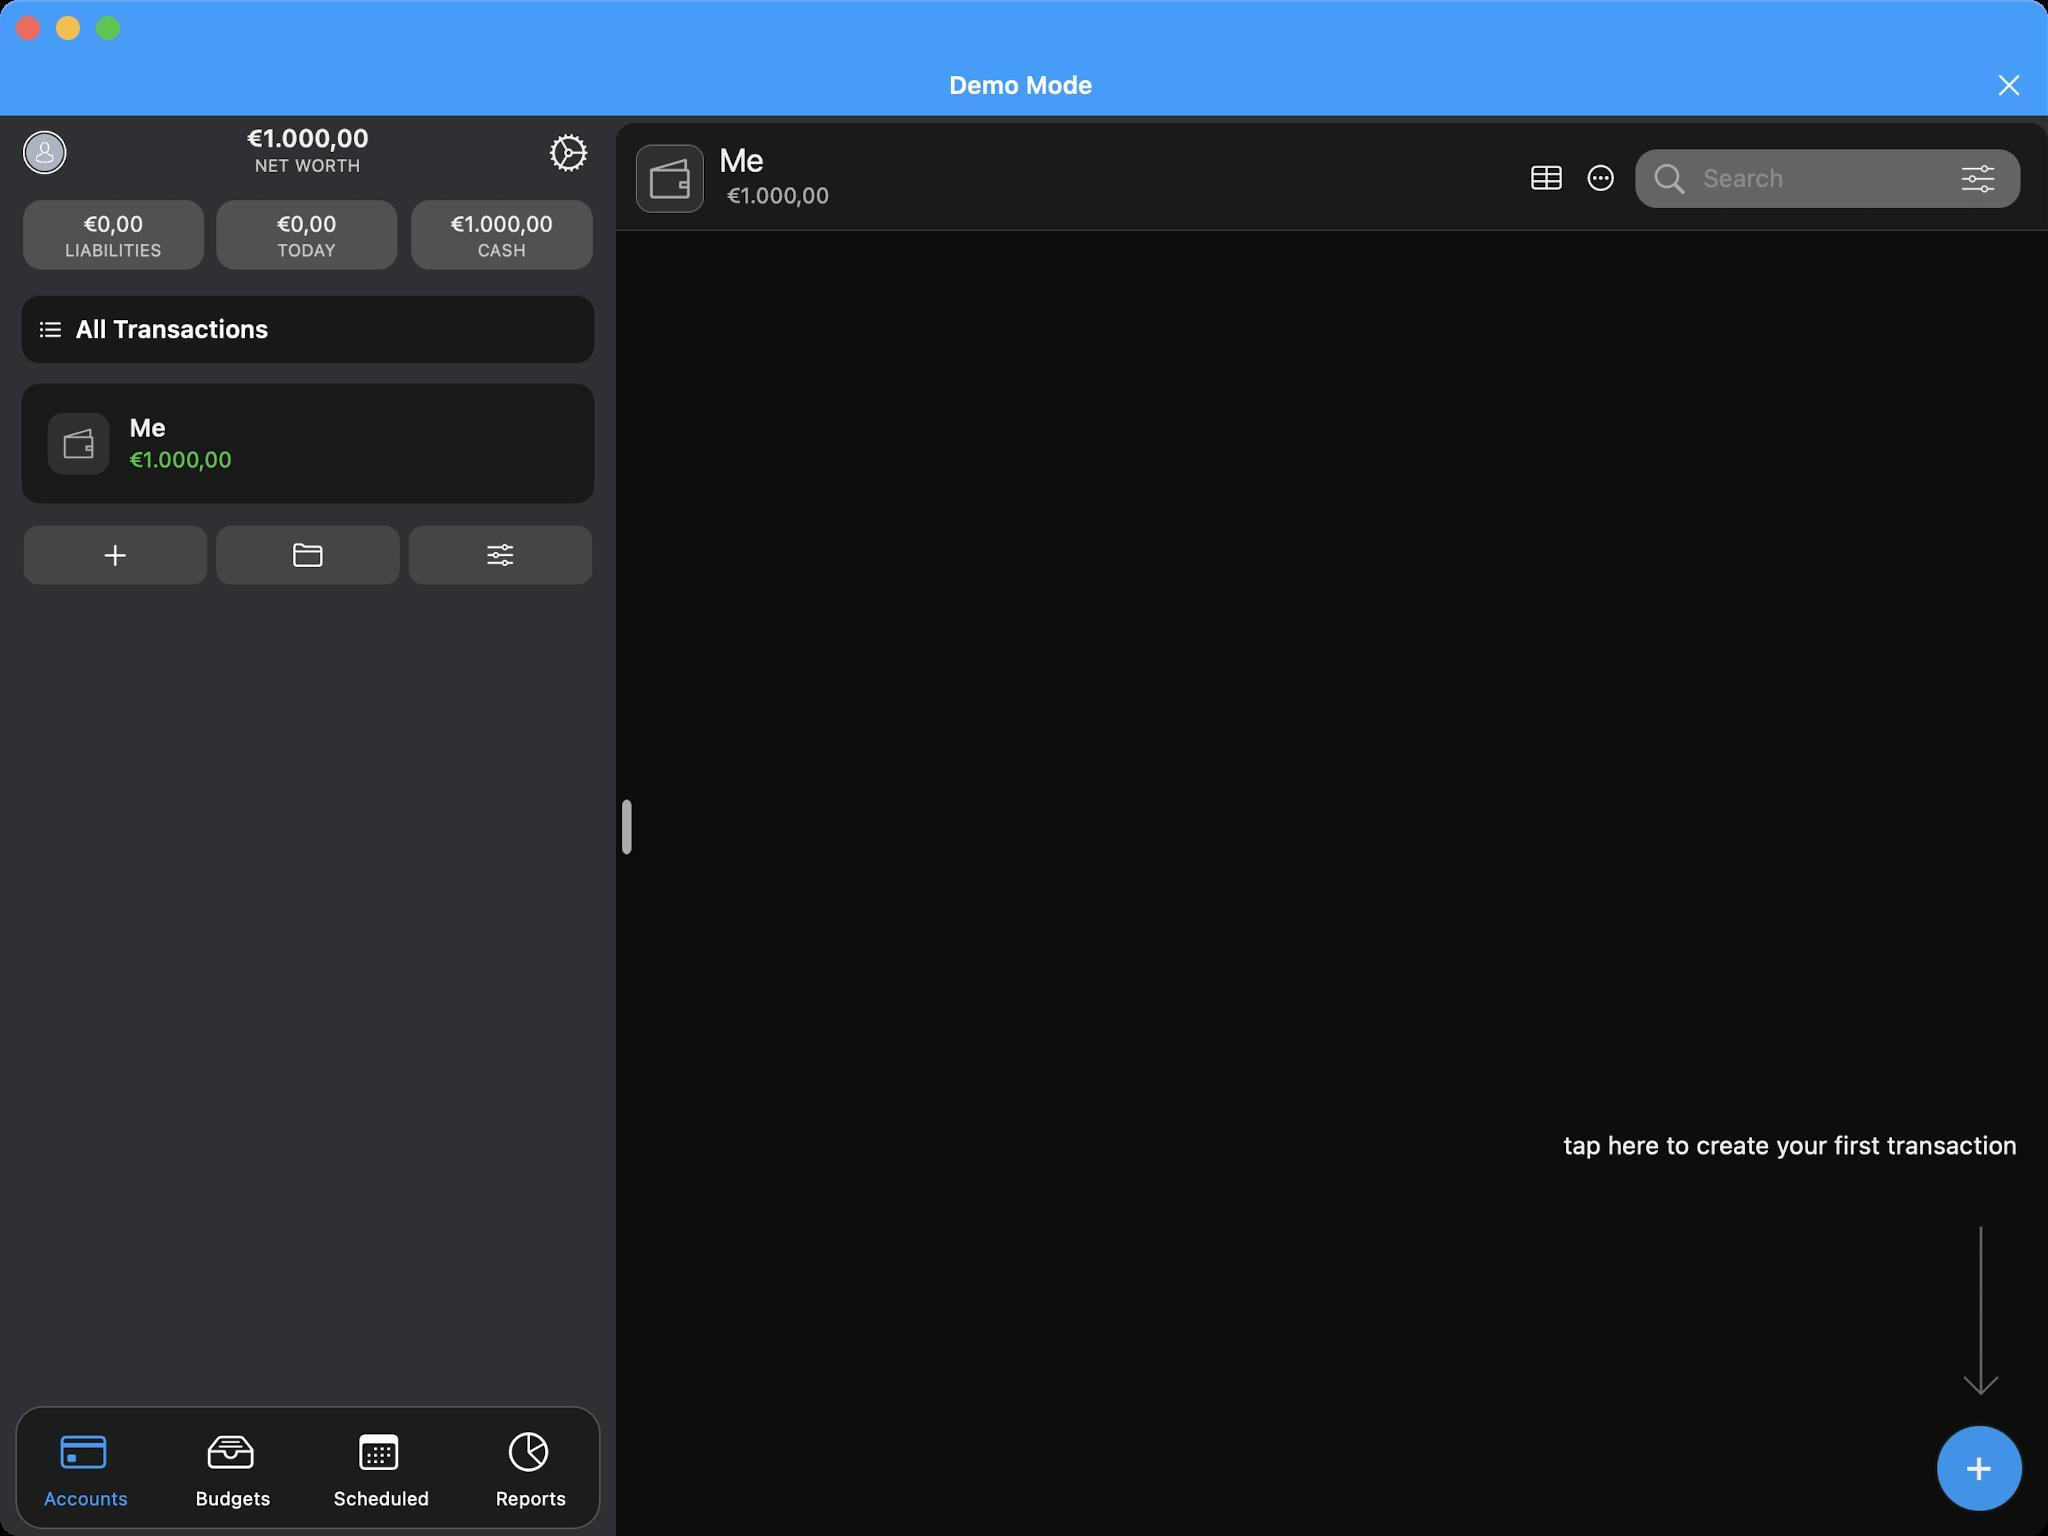
Accessibility tree:
{"name": "MoneyWiz", "role": "AXWindow", "description": null, "role_description": "standard window", "value": null, "position": "352.00;95.00", "size": "1024;768", "children": [{"name": null, "role": "AXGroup", "description": null, "role_description": "group", "value": null, "position": "0.00;0.00", "size": "1024;768", "children": [{"name": null, "role": "AXGroup", "description": null, "role_description": "group", "value": null, "position": "0.00;0.00", "size": "1024;768", "children": [{"name": null, "role": "AXGroup", "description": null, "role_description": "group", "value": null, "position": "0.00;0.00", "size": "1024;768", "children": [{"name": null, "role": "AXStaticText", "description": "Demo Mode", "role_description": "text", "value": null, "position": "159.77;34.65", "size": "701;16", "children": []}, {"name": null, "role": "AXButton", "description": "Close", "role_description": "button", "value": null, "position": "985.60;27.72", "size": "39;30", "children": []}, {"name": null, "role": "AXGroup", "description": null, "role_description": "table", "value": null, "position": "0.00;57.75", "size": "308;711", "children": [{"name": null, "role": "AXGroup", "description": null, "role_description": "group", "value": "", "position": "0.00;57.75", "size": "308;85", "children": [{"name": null, "role": "AXStaticText", "description": "€0,00, LIABILITIES, €1.000,00, NET WORTH, €0,00, TODAY, €1.000,00, CASH", "role_description": "text", "value": "", "position": "0.00;57.75", "size": "308;85", "children": []}, {"name": null, "role": "AXButton", "description": "settings", "role_description": "button", "value": null, "position": "273.35;65.45", "size": "22;22", "children": []}, {"name": null, "role": "AXButton", "description": "avatar anonymous", "role_description": "button", "value": null, "position": "13.09;66.99", "size": "18;18", "children": []}]}, {"name": null, "role": "AXGroup", "description": null, "role_description": "group", "value": "", "position": "0.00;142.45", "size": "308;45", "children": [{"name": null, "role": "AXStaticText", "description": "All Transactions", "role_description": "text", "value": "", "position": "0.00;142.45", "size": "308;45", "children": []}]}, {"name": null, "role": "AXGroup", "description": null, "role_description": "group", "value": "", "position": "0.00;187.11", "size": "308;69", "children": [{"name": null, "role": "AXStaticText", "description": "Me, €1.000,00", "role_description": "text", "value": "", "position": "0.00;187.11", "size": "308;69", "children": []}]}, {"name": null, "role": "AXGroup", "description": null, "role_description": "group", "value": "", "position": "0.00;256.41", "size": "308;42", "children": [{"name": null, "role": "AXButton", "description": "add", "role_description": "button", "value": null, "position": "11.55;262.57", "size": "92;30", "children": []}, {"name": null, "role": "AXButton", "description": "move", "role_description": "button", "value": null, "position": "107.80;262.57", "size": "92;30", "children": []}, {"name": null, "role": "AXButton", "description": "edit", "role_description": "button", "value": null, "position": "204.05;262.57", "size": "92;30", "children": []}]}]}, {"name": null, "role": "AXGroup", "description": null, "role_description": "group", "value": null, "position": "308.00;57.75", "size": "716;711", "children": [{"name": null, "role": "AXGroup", "description": null, "role_description": "group", "value": null, "position": "318.01;67.76", "size": "692;42", "children": [{"name": null, "role": "AXStaticText", "description": "Me", "role_description": "text", "value": null, "position": "359.59;70.84", "size": "77;18", "children": []}, {"name": null, "role": "AXButton", "description": "table", "role_description": "button", "value": null, "position": "763.84;79.31", "size": "19;19", "children": []}, {"name": null, "role": "AXButton", "description": "More", "role_description": "button", "value": null, "position": "790.79;79.31", "size": "19;19", "children": []}, {"name": null, "role": "AXGroup", "description": null, "role_description": "group", "value": null, "position": "825.44;77.77", "size": "181;23", "children": [{"name": null, "role": "AXTextField", "description": null, "role_description": "text field", "value": "", "position": "851.62;77.77", "size": "149;23", "children": []}]}, {"name": null, "role": "AXButton", "description": "Filters Button", "role_description": "button", "value": null, "position": "968.66;75.46", "size": "42;28", "children": []}, {"name": null, "role": "AXStaticText", "description": "€1.000,00", "role_description": "text", "value": null, "position": "363.44;90.86", "size": "160;13", "children": []}]}, {"name": null, "role": "AXGroup", "description": null, "role_description": "group", "value": null, "position": "308.00;115.50", "size": "716;653", "children": [{"name": null, "role": "AXGenericElement", "description": "Empty list", "role_description": "table", "value": null, "position": "308.00;115.50", "size": "716;653", "children": []}]}, {"name": null, "role": "AXButton", "description": null, "role_description": "button", "value": null, "position": "308.00;386.54", "size": "19;54", "children": []}, {"name": null, "role": "AXButton", "description": null, "role_description": "button", "value": null, "position": "311.08;399.63", "size": "5;28", "children": []}, {"name": null, "role": "AXStaticText", "description": "tap here to create your first transaction", "role_description": "text", "value": null, "position": "765.38;539.00", "size": "243;68", "children": []}, {"name": null, "role": "AXButton", "description": "+", "role_description": "button", "value": null, "position": "968.66;713.02", "size": "42;42", "children": []}]}, {"name": null, "role": "AXButton", "description": null, "role_description": "button", "value": null, "position": "8.47;703.01", "size": "69;62", "children": []}, {"name": null, "role": "AXButton", "description": "card", "role_description": "button", "value": null, "position": "8.47;710.71", "size": "69;31", "children": []}, {"name": null, "role": "AXButton", "description": null, "role_description": "button", "value": null, "position": "77.00;703.01", "size": "69;62", "children": []}, {"name": null, "role": "AXButton", "description": "Inbox Full", "role_description": "button", "value": null, "position": "82.00;710.71", "size": "69;31", "children": []}, {"name": null, "role": "AXButton", "description": null, "role_description": "button", "value": null, "position": "146.30;703.01", "size": "69;62", "children": []}, {"name": null, "role": "AXButton", "description": "calendar", "role_description": "button", "value": null, "position": "156.31;710.71", "size": "69;31", "children": []}, {"name": null, "role": "AXButton", "description": null, "role_description": "button", "value": null, "position": "215.60;703.01", "size": "69;62", "children": []}, {"name": null, "role": "AXButton", "description": "chart pie", "role_description": "button", "value": null, "position": "231.00;710.71", "size": "69;31", "children": []}, {"name": null, "role": "AXStaticText", "description": "Accounts", "role_description": "text", "value": null, "position": "8.47;741.51", "size": "69;15", "children": []}, {"name": null, "role": "AXStaticText", "description": "Budgets", "role_description": "text", "value": null, "position": "82.00;741.51", "size": "69;15", "children": []}, {"name": null, "role": "AXStaticText", "description": "Scheduled", "role_description": "text", "value": null, "position": "156.31;741.51", "size": "69;15", "children": []}, {"name": null, "role": "AXStaticText", "description": "Reports", "role_description": "text", "value": null, "position": "231.00;741.51", "size": "69;15", "children": []}]}]}]}, {"name": null, "role": "AXButton", "description": null, "role_description": "close button", "value": null, "position": "7.00;6.00", "size": "14;16", "children": []}, {"name": null, "role": "AXButton", "description": null, "role_description": "full screen button", "value": null, "position": "47.00;6.00", "size": "14;16", "children": [{"name": null, "role": "AXGroup", "description": null, "role_description": "group", "value": null, "position": "47.00;6.00", "size": "14;16", "children": [{"name": null, "role": "AXGroup", "description": null, "role_description": "group", "value": null, "position": "47.00;6.00", "size": "14;16", "children": []}]}]}, {"name": null, "role": "AXButton", "description": null, "role_description": "minimize button", "value": null, "position": "27.00;6.00", "size": "14;16", "children": []}]}